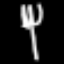
Label: fork